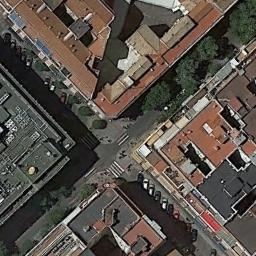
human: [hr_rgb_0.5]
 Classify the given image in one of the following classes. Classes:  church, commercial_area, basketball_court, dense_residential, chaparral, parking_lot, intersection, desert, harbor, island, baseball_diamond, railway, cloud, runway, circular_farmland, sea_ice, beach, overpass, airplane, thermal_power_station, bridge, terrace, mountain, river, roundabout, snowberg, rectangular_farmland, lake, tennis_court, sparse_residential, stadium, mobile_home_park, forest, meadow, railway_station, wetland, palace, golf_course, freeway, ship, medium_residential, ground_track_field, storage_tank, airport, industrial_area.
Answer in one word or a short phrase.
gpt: intersection